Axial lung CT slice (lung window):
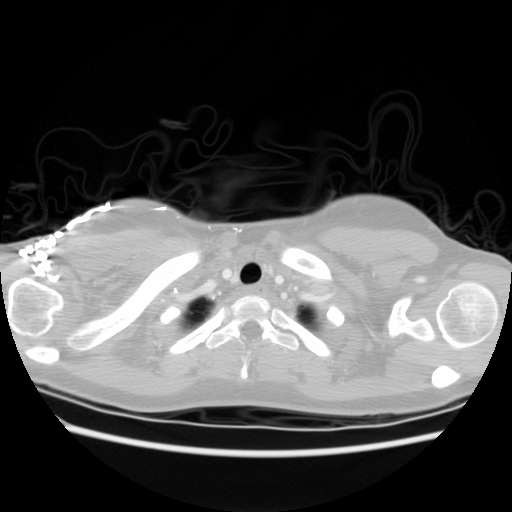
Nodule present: no